Interaction volume radius: 5 \u00c5
Interaction volume height: 15 \u00c5
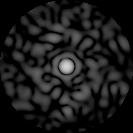
Disorder parameter: 0.8643